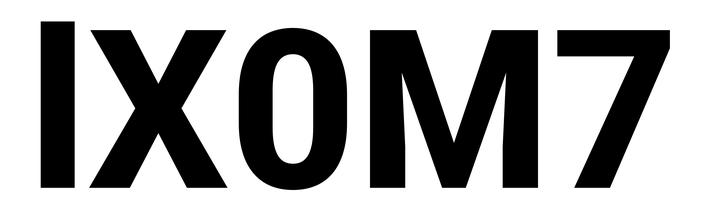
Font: Roboto_ExtraBold